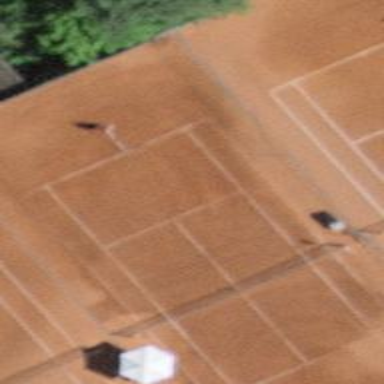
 located on pitch designated for leisure land."